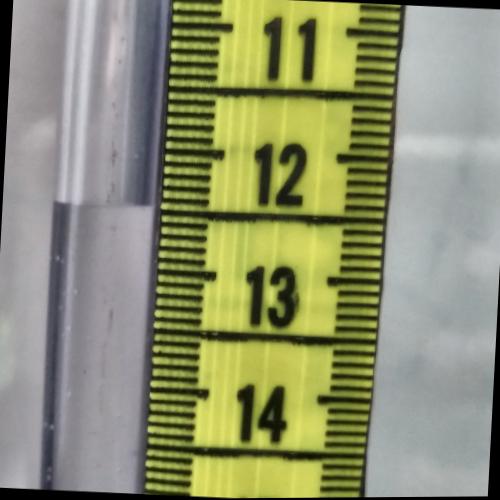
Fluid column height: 12.5 cm